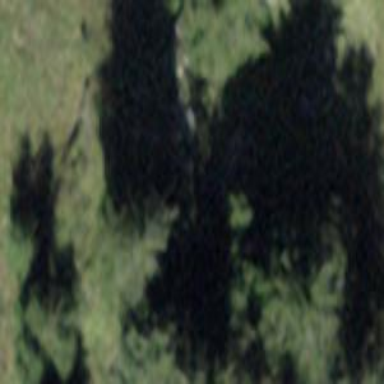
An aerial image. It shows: Forest area.